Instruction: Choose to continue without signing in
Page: checkout
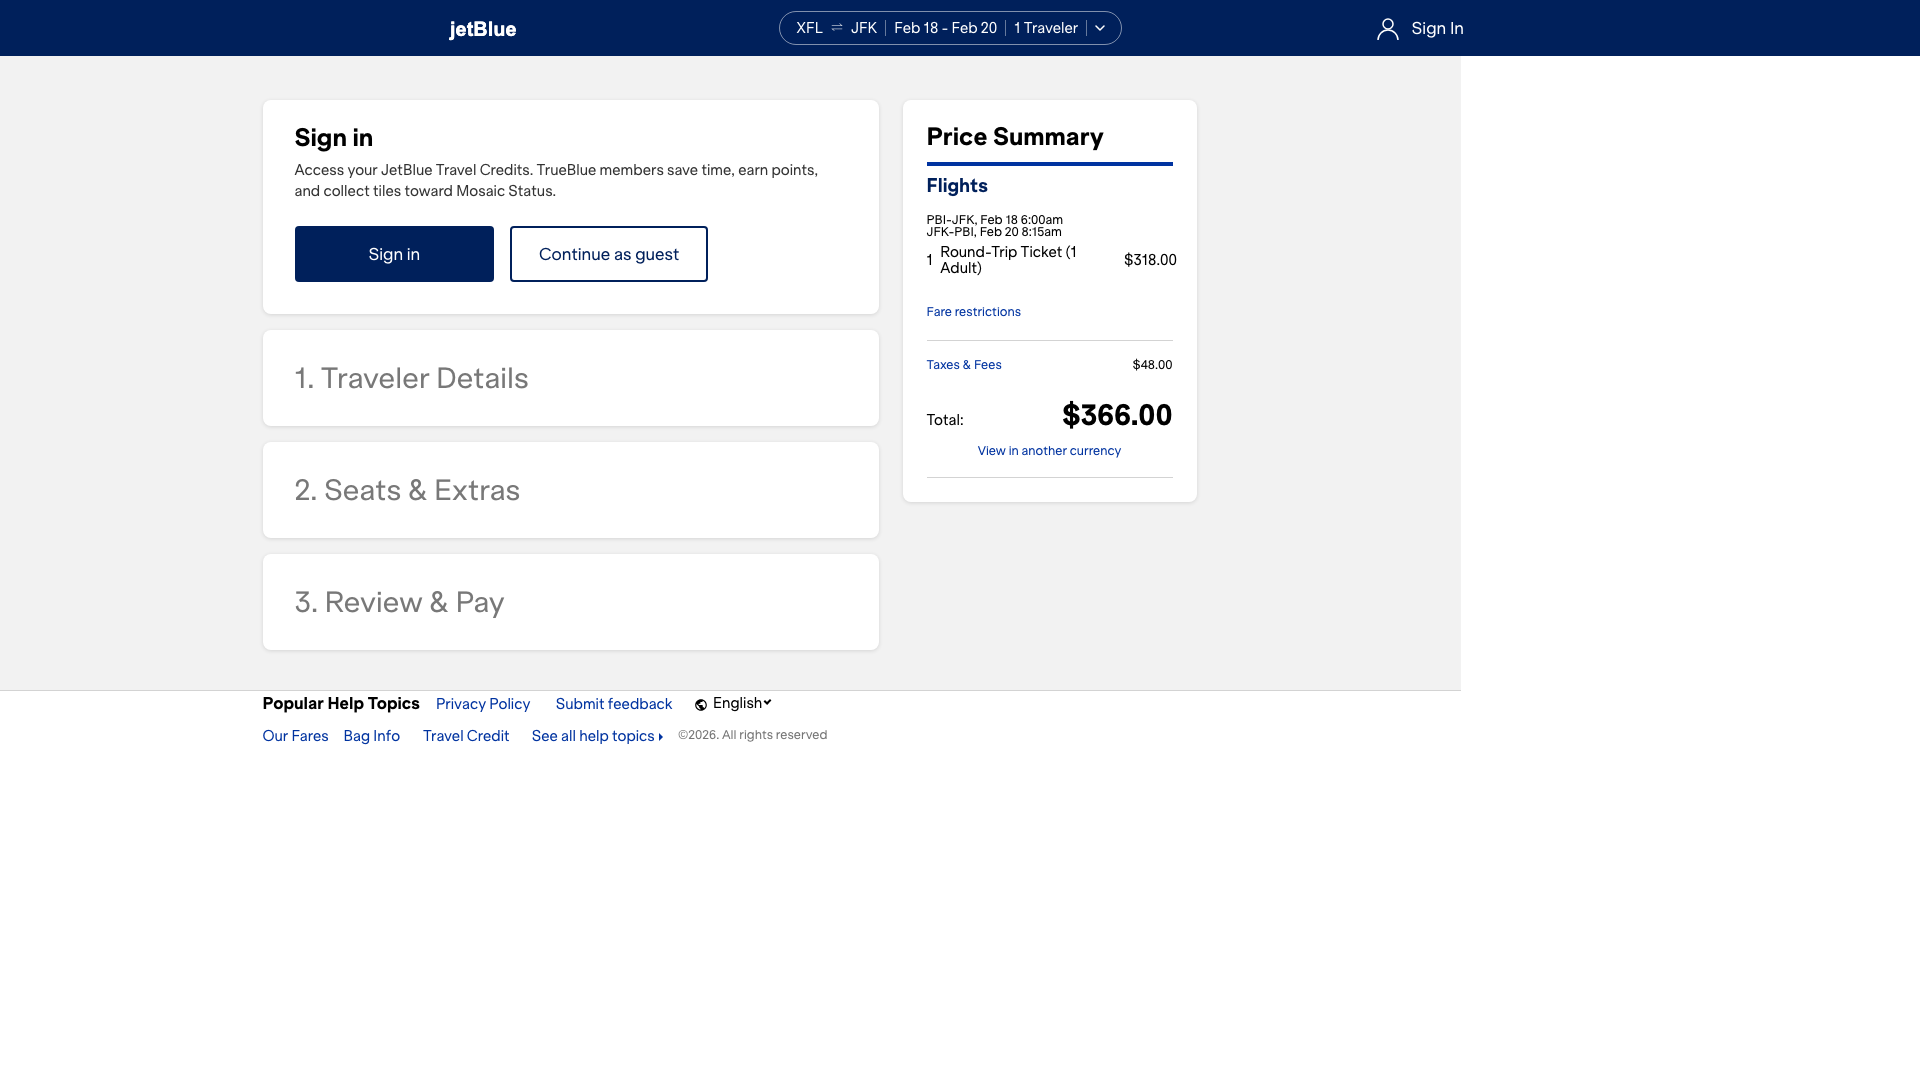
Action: click